Question: Fiddle of that problem: <URL> - debug the fiddle and try to select the header with your picker. You will not be able to do so, it will select you the whole page every time you click.
---
I'm just working on a project which has a persistent header and footer. Just the content changes by clicking through the application. Now i wanted to add a backbutton into the header which i did with:
'''
<header id="headerMain" data-position="fixed" data-role="header">
<a href="#" data-rel="back">
<div class="backButton">GO BACK</div>
</a>
</header>
'''
The rest of my code directly after the header looks like this:
'''
<div data-role="page" id="pageMain">
<div class="content gray">
<a href="#checkConnection">adfjsoalfjasodf</a>
</div>
</div><!-- pageMain end -->
<footer id="footerMain" data-position="fixed" data-role="footer">
Footer
</footer>
<div data-role="page" id="checkConnection">
<div class="content gray">
<button id="checkConnectionState" class="button" onclick="CTFNetworkState()">Check your Connection</button>
<a href="#checkBattery">
<button id="checkBatteryState" class="button">Check your Battery</button>
</a>
</div>
</div> <!-- checkConnection end -->
<div data-role="page" id="checkBattery">
<div class="content gray">
<p>Just plug your device and you'll get information about your battery state.</p>
</div>
</div> <!-- checkBattery end -->
'''
So all works fine, the transitions and so on. But i can't get the backbutton work. He is not clickable. The headers on each page are not clickable in any form. If i debug that with gapDebug and i click onto the header, GapDebug marks the Pagecontainer and not the header.
So, how can i make the backbutton inside the header clickable on each page?
So the header doesn't care what kind of button i place inside it. No matter what button i choose, or what attribute i add to my '<a></a>' it is not clickable.
So i tried to run GapDebug again, pressing the "Inspect" Button and than clicked on my backbutton, it selects me the code from the page which is wrong.

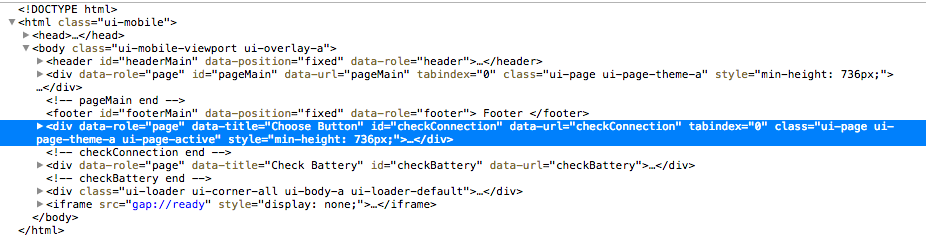
Answer: So i found the solution. The problem was, that not the documentation for persistent toolbars helped me, instead the documentation for external toolbars did it then.
Simply add
'''
$(function(){
$( "[data-role='header'], [data-role='footer']" ).toolbar();
});
'''
inside your '<script></script>' tag and all works fine. This happens 'Because these toolbars are not within the page they will not auto initalize. You must call the toolbar plugin yourself.'